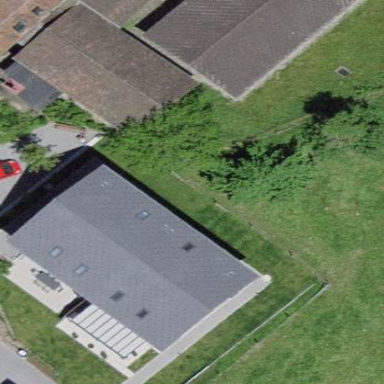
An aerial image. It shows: Rural barn.